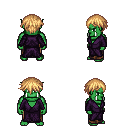
a pixel art fantasy rpg character, male body template, orc, green skin, purple robe, robe skirt, light blonde short bangs hairstyle, four views (front, back, left, right), 2x2 character sprite sheet, small pixel art, hard edges, no anti-aliasing